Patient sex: F
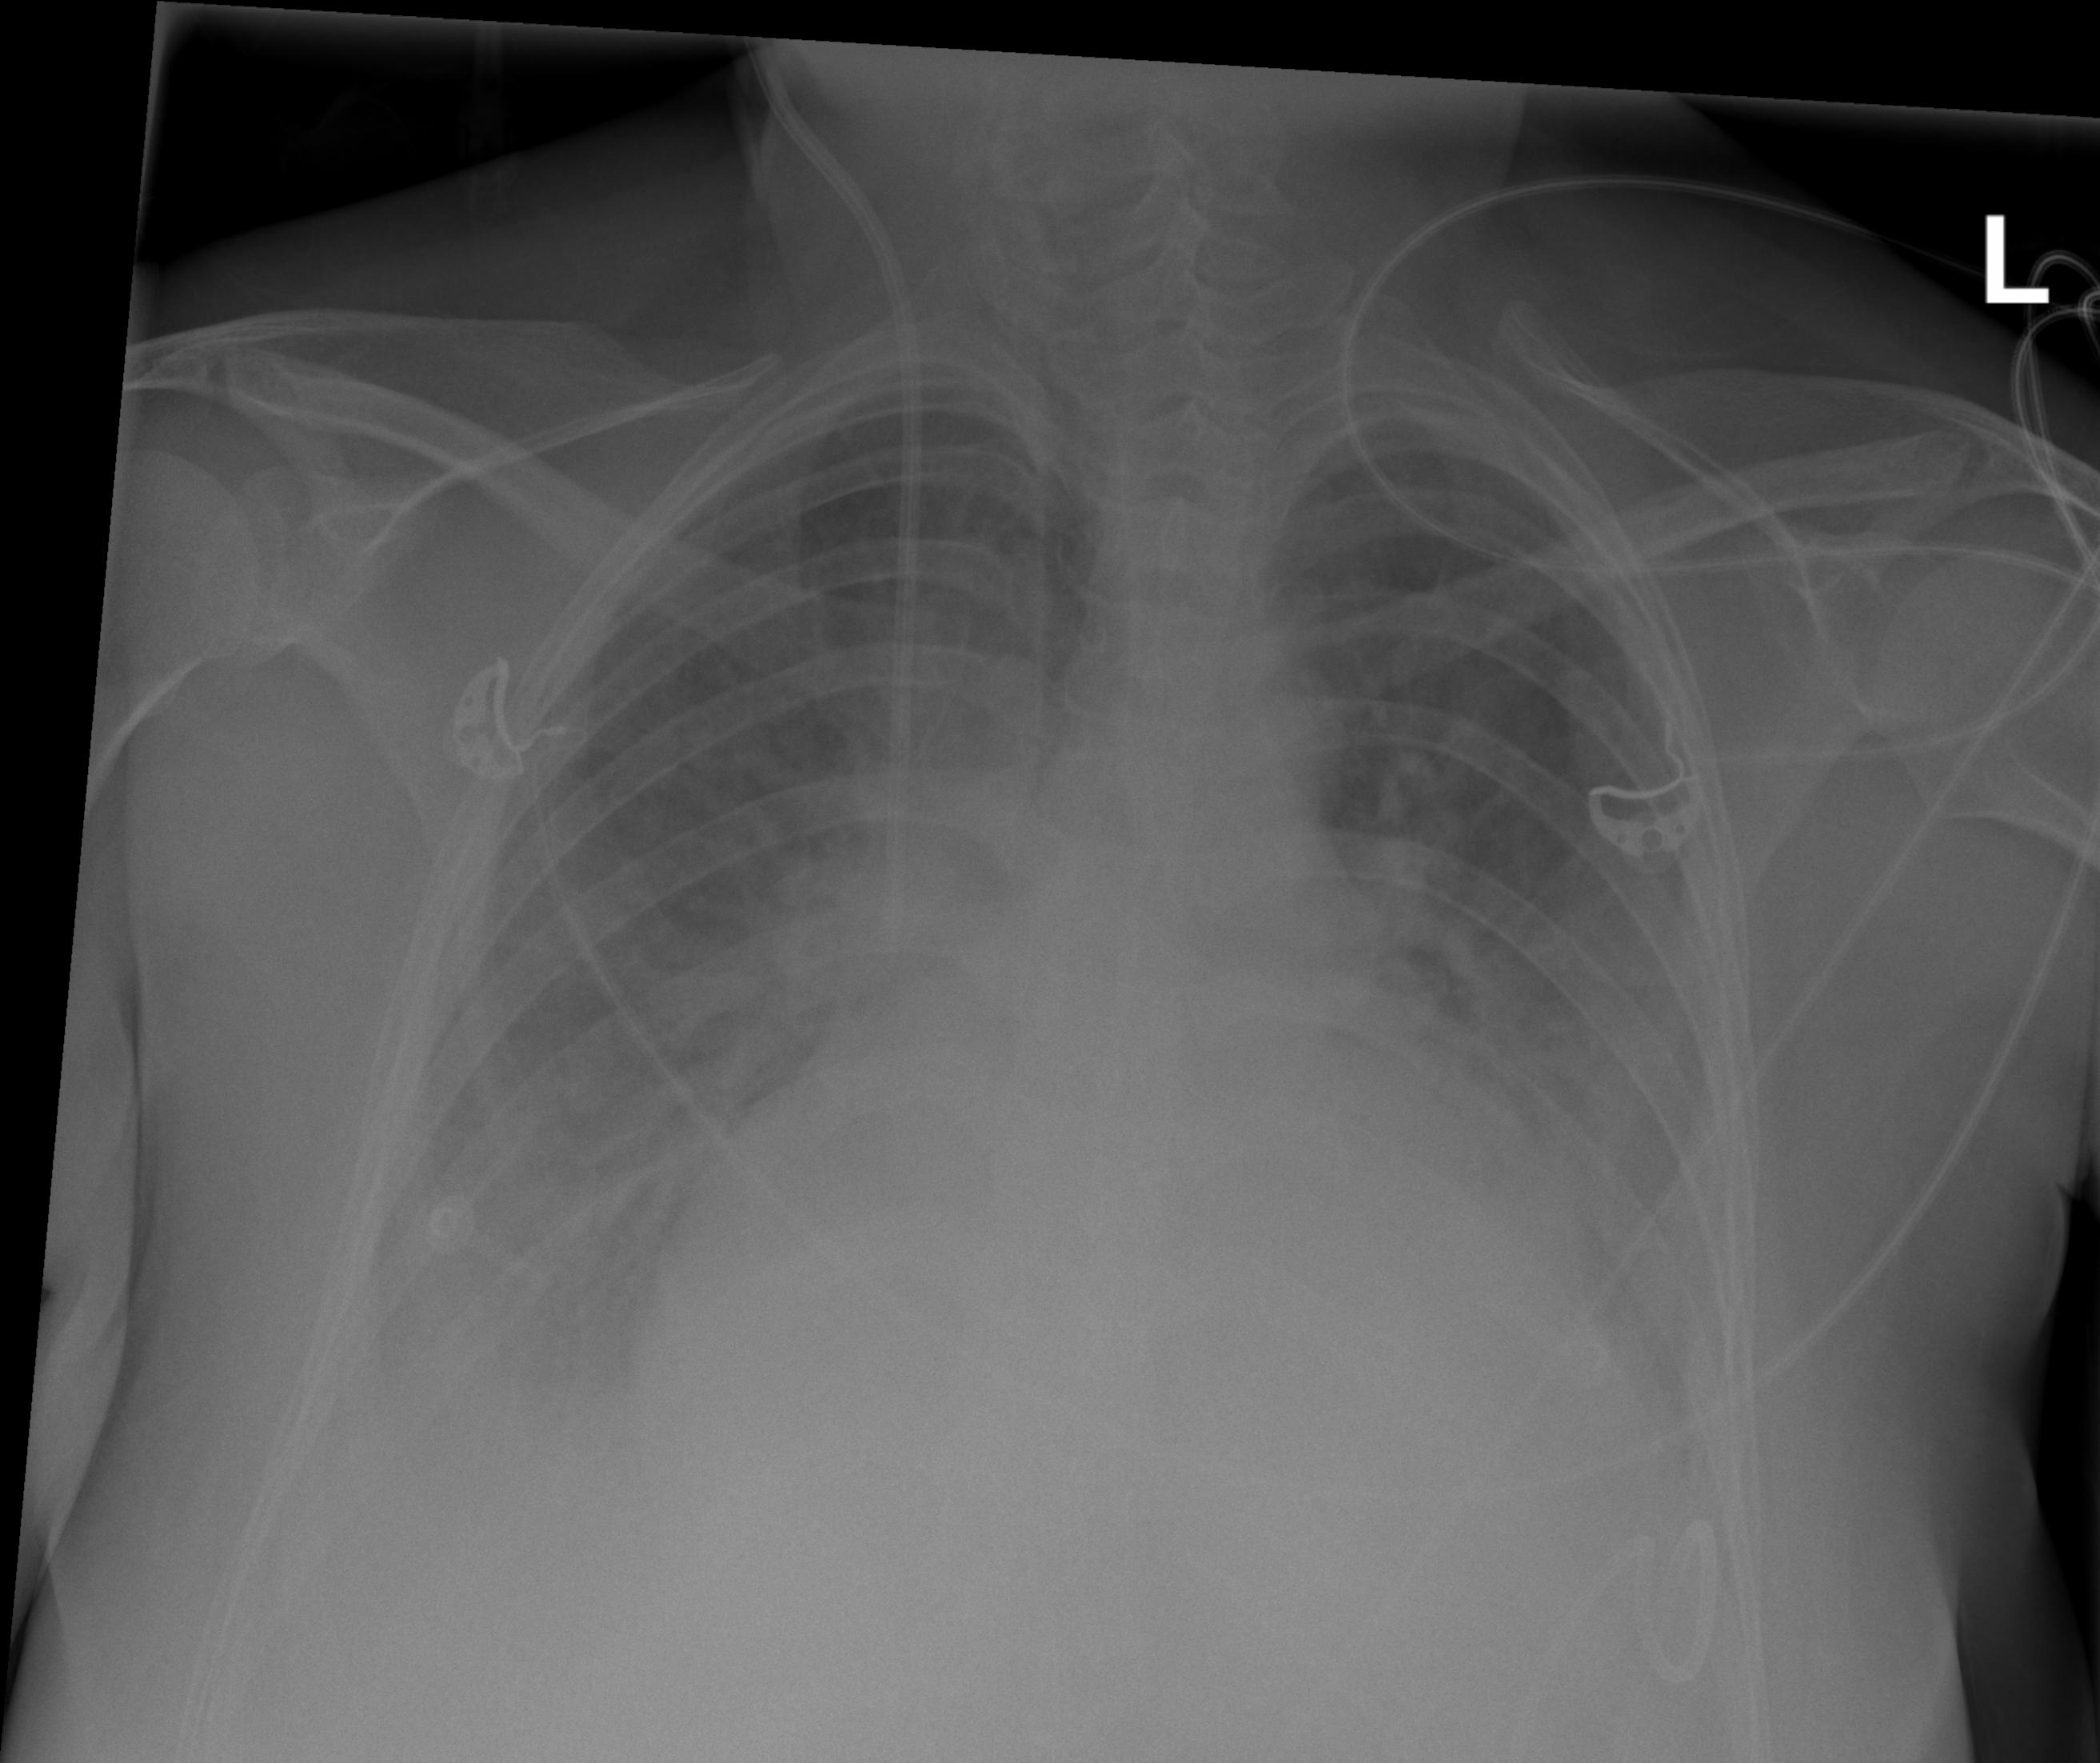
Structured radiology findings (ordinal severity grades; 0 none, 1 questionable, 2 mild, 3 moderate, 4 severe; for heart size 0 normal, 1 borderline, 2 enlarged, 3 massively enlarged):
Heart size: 2
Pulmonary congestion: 2
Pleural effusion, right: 3
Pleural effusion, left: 3
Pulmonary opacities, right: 0
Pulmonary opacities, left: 0
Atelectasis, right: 2
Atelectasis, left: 2